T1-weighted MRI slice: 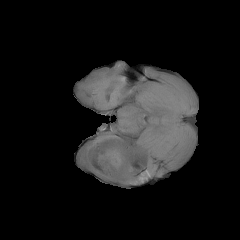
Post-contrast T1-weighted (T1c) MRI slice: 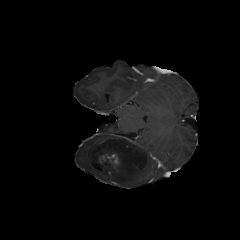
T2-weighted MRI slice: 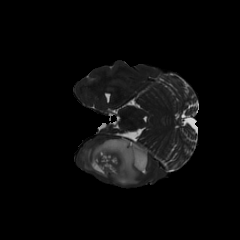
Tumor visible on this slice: yes